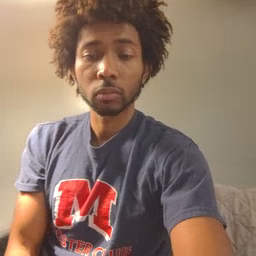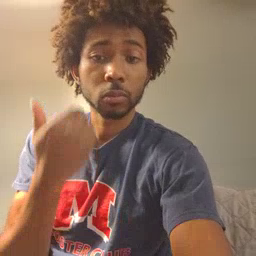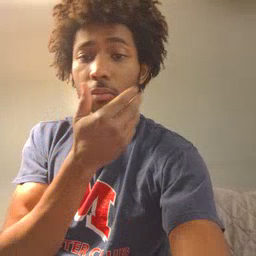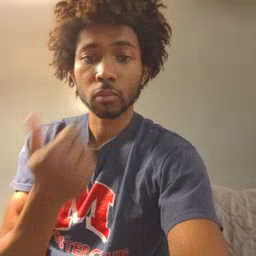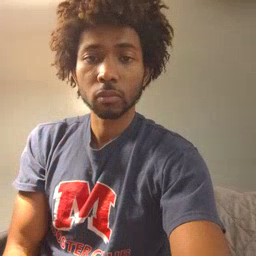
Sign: napkin